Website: home-depot
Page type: order-tracking
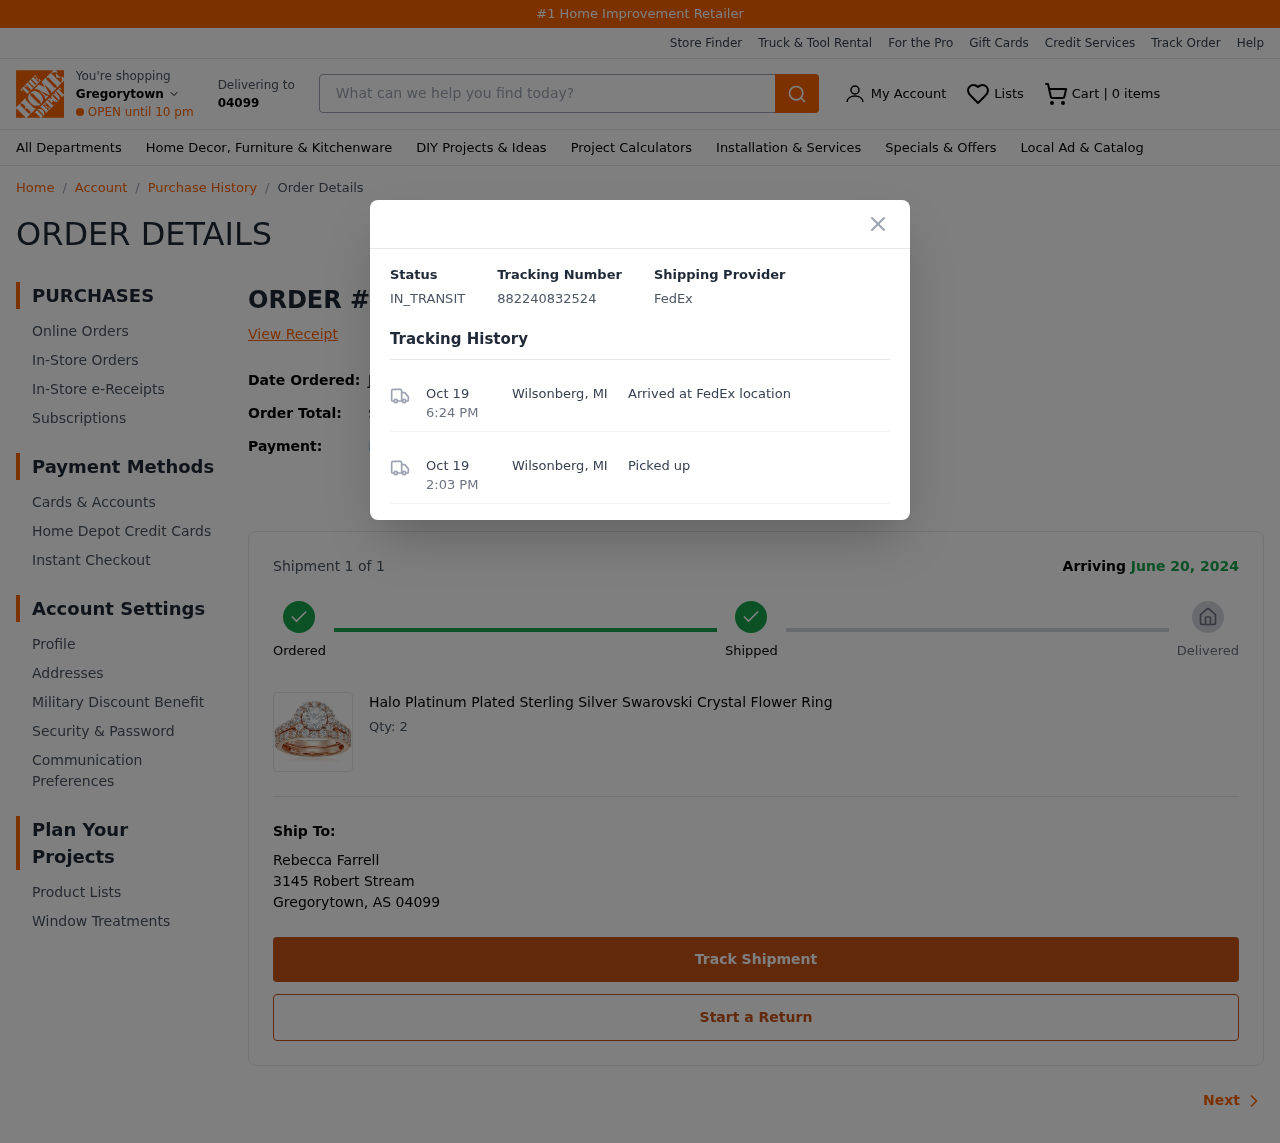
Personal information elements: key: PII_CARD_LAST4
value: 1469
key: PII_CITY
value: Gregorytown
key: PII_CITY_STATE_ZIP
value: Gregorytown, AS 04099
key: PII_FULLNAME
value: Rebecca Farrell
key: PII_POSTCODE
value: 04099
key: PII_STREET
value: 3145 Robert Stream
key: PII_CITY_STATE2
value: Wilsonberg, MI
Product elements: key: PRODUCT1_NAME
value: Halo Platinum Plated Sterling Silver Swarovski Crystal Flower Ring
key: PRODUCT1_QUANTITY
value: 2
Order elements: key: ORDER_NUM_ITEMS
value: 0
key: ORDER_ID
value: #HD743166890
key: ORDER_DATE
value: June 12, 2024
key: ORDER_TOTAL
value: $121.18
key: ORDER_SUBTOTAL
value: $112.00
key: ORDER_SHIPPING_COST
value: FREE
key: ORDER_TAX
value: $9.18
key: ORDER_NUM_ITEMS
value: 1
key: ORDER_DELIVERY_DATE
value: June 20, 2024
Search elements: key: HEADER_SEARCH
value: What can we help you find today?
Other elements: key: TRACKING_NUMBER
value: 882240832524
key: TRACKING_DATE1
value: Oct 19
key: TRACKING_TIME1
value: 6:24 PM
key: TRACKING_DATE2
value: Oct 19
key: TRACKING_TIME2
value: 2:03 PM